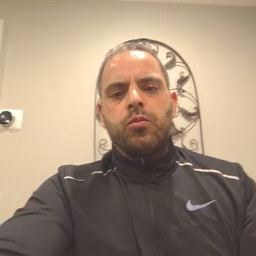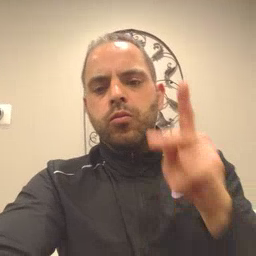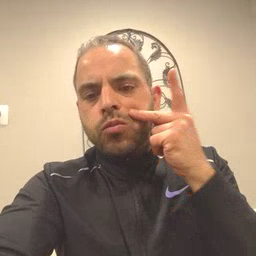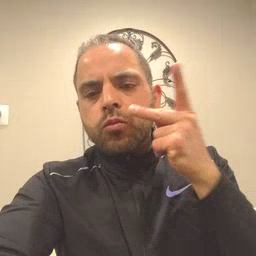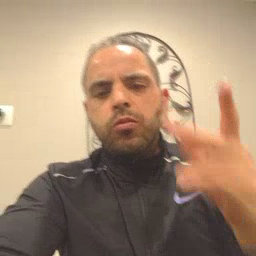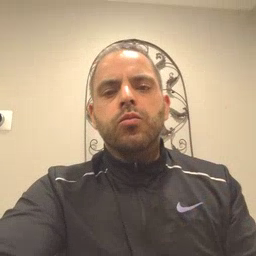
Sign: kitty